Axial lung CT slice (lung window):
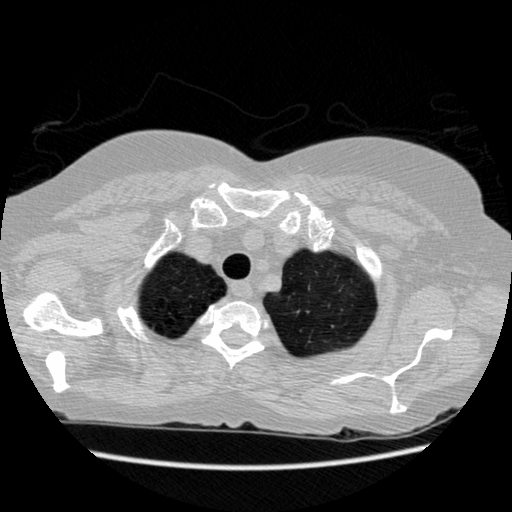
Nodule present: no